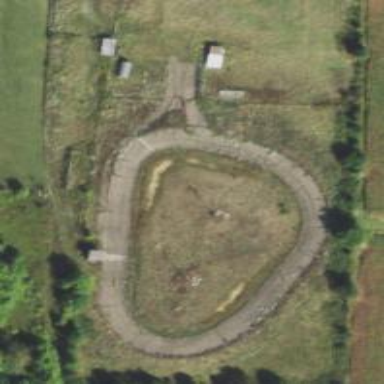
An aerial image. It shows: Karting track on pitch.